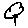
Label: tree